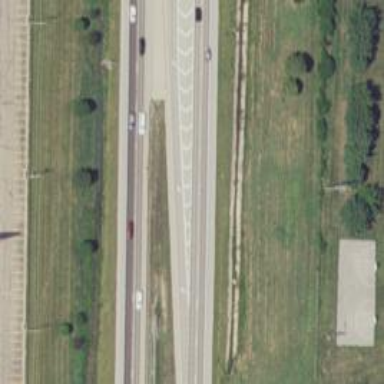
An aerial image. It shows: Road marking featuring gore chevron.